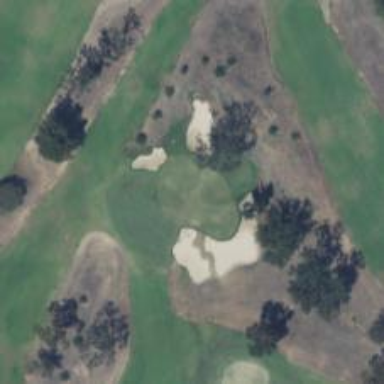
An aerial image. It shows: Golf hole.